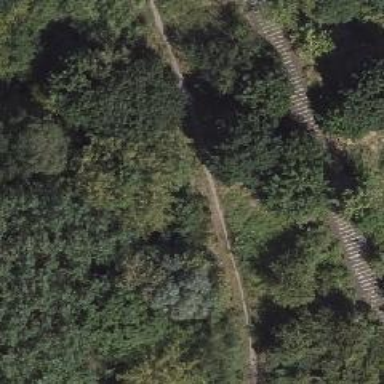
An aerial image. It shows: Dirt path.